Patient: sex M, age 47
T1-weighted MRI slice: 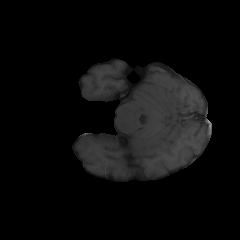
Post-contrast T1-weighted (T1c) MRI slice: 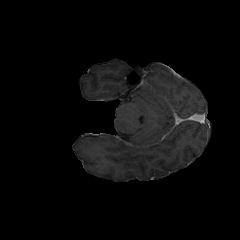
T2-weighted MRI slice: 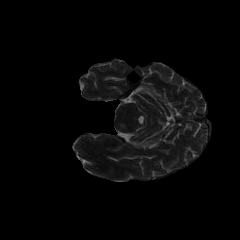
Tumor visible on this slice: yes
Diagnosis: Astrocytoma, IDH-wildtype
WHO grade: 3